Question: I have a really weird problem where if I click on a UITextField, any UITextField in my app will crash with this error:
> 0_CreateCachePathEmbedded(__CFString const*, unsigned char)0x0246ac4f <+0375> mov (%esi),%esiThread 5 WebThread: Program received signal: "EXC_BAD_ACCESS"

I tried adding a UITextField in interface builder not linked to anything, still get the same crash. Everything works fine in iOS4.3 simulator.
What on earth could be going on??
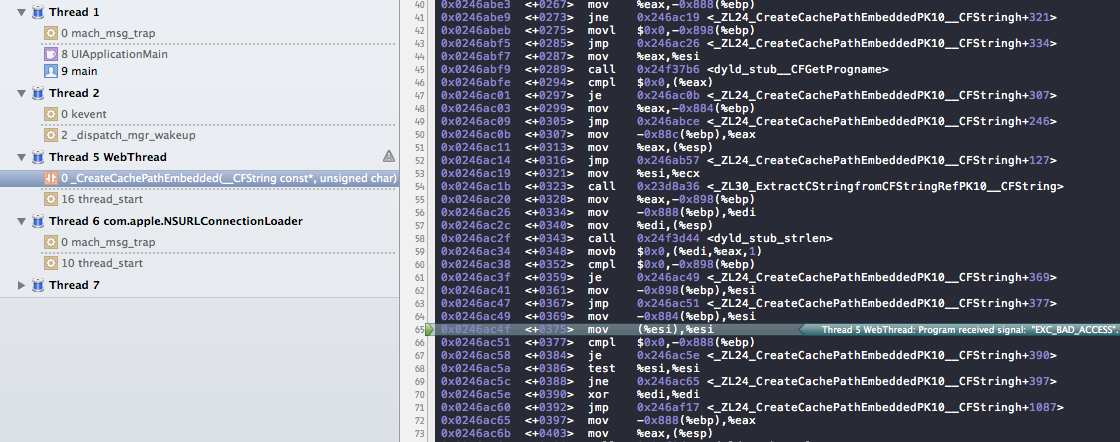
Answer: Still not sure what the problem was but I was able to fix it by just copying all code across to a new project.